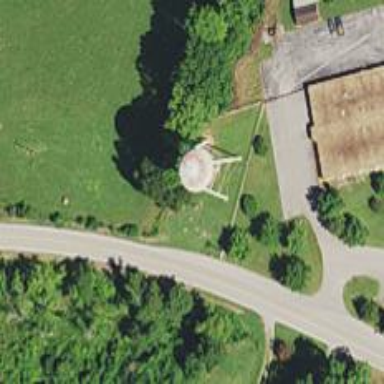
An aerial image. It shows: Water tower that is man-made.